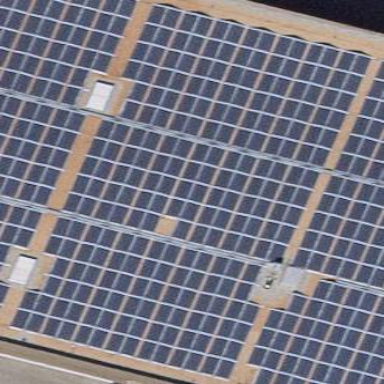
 consisting of solar photovoltaic panels."